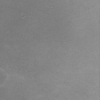
Label: dusty